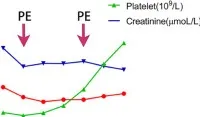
(E) Changes in hemoglobin, platelets and creatinine from day 1 to day 7, with the arrows referring to the time of plasma exchange therapy.
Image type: pathology (immunostaining)